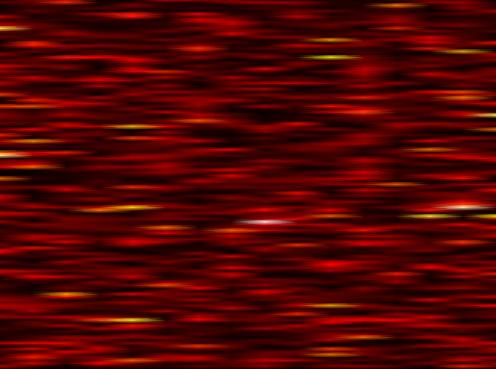
Label: UFMC